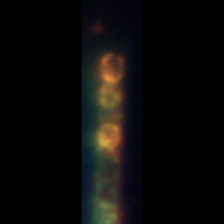
Taxon: Skeletonema
Group: Diatoms